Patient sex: M
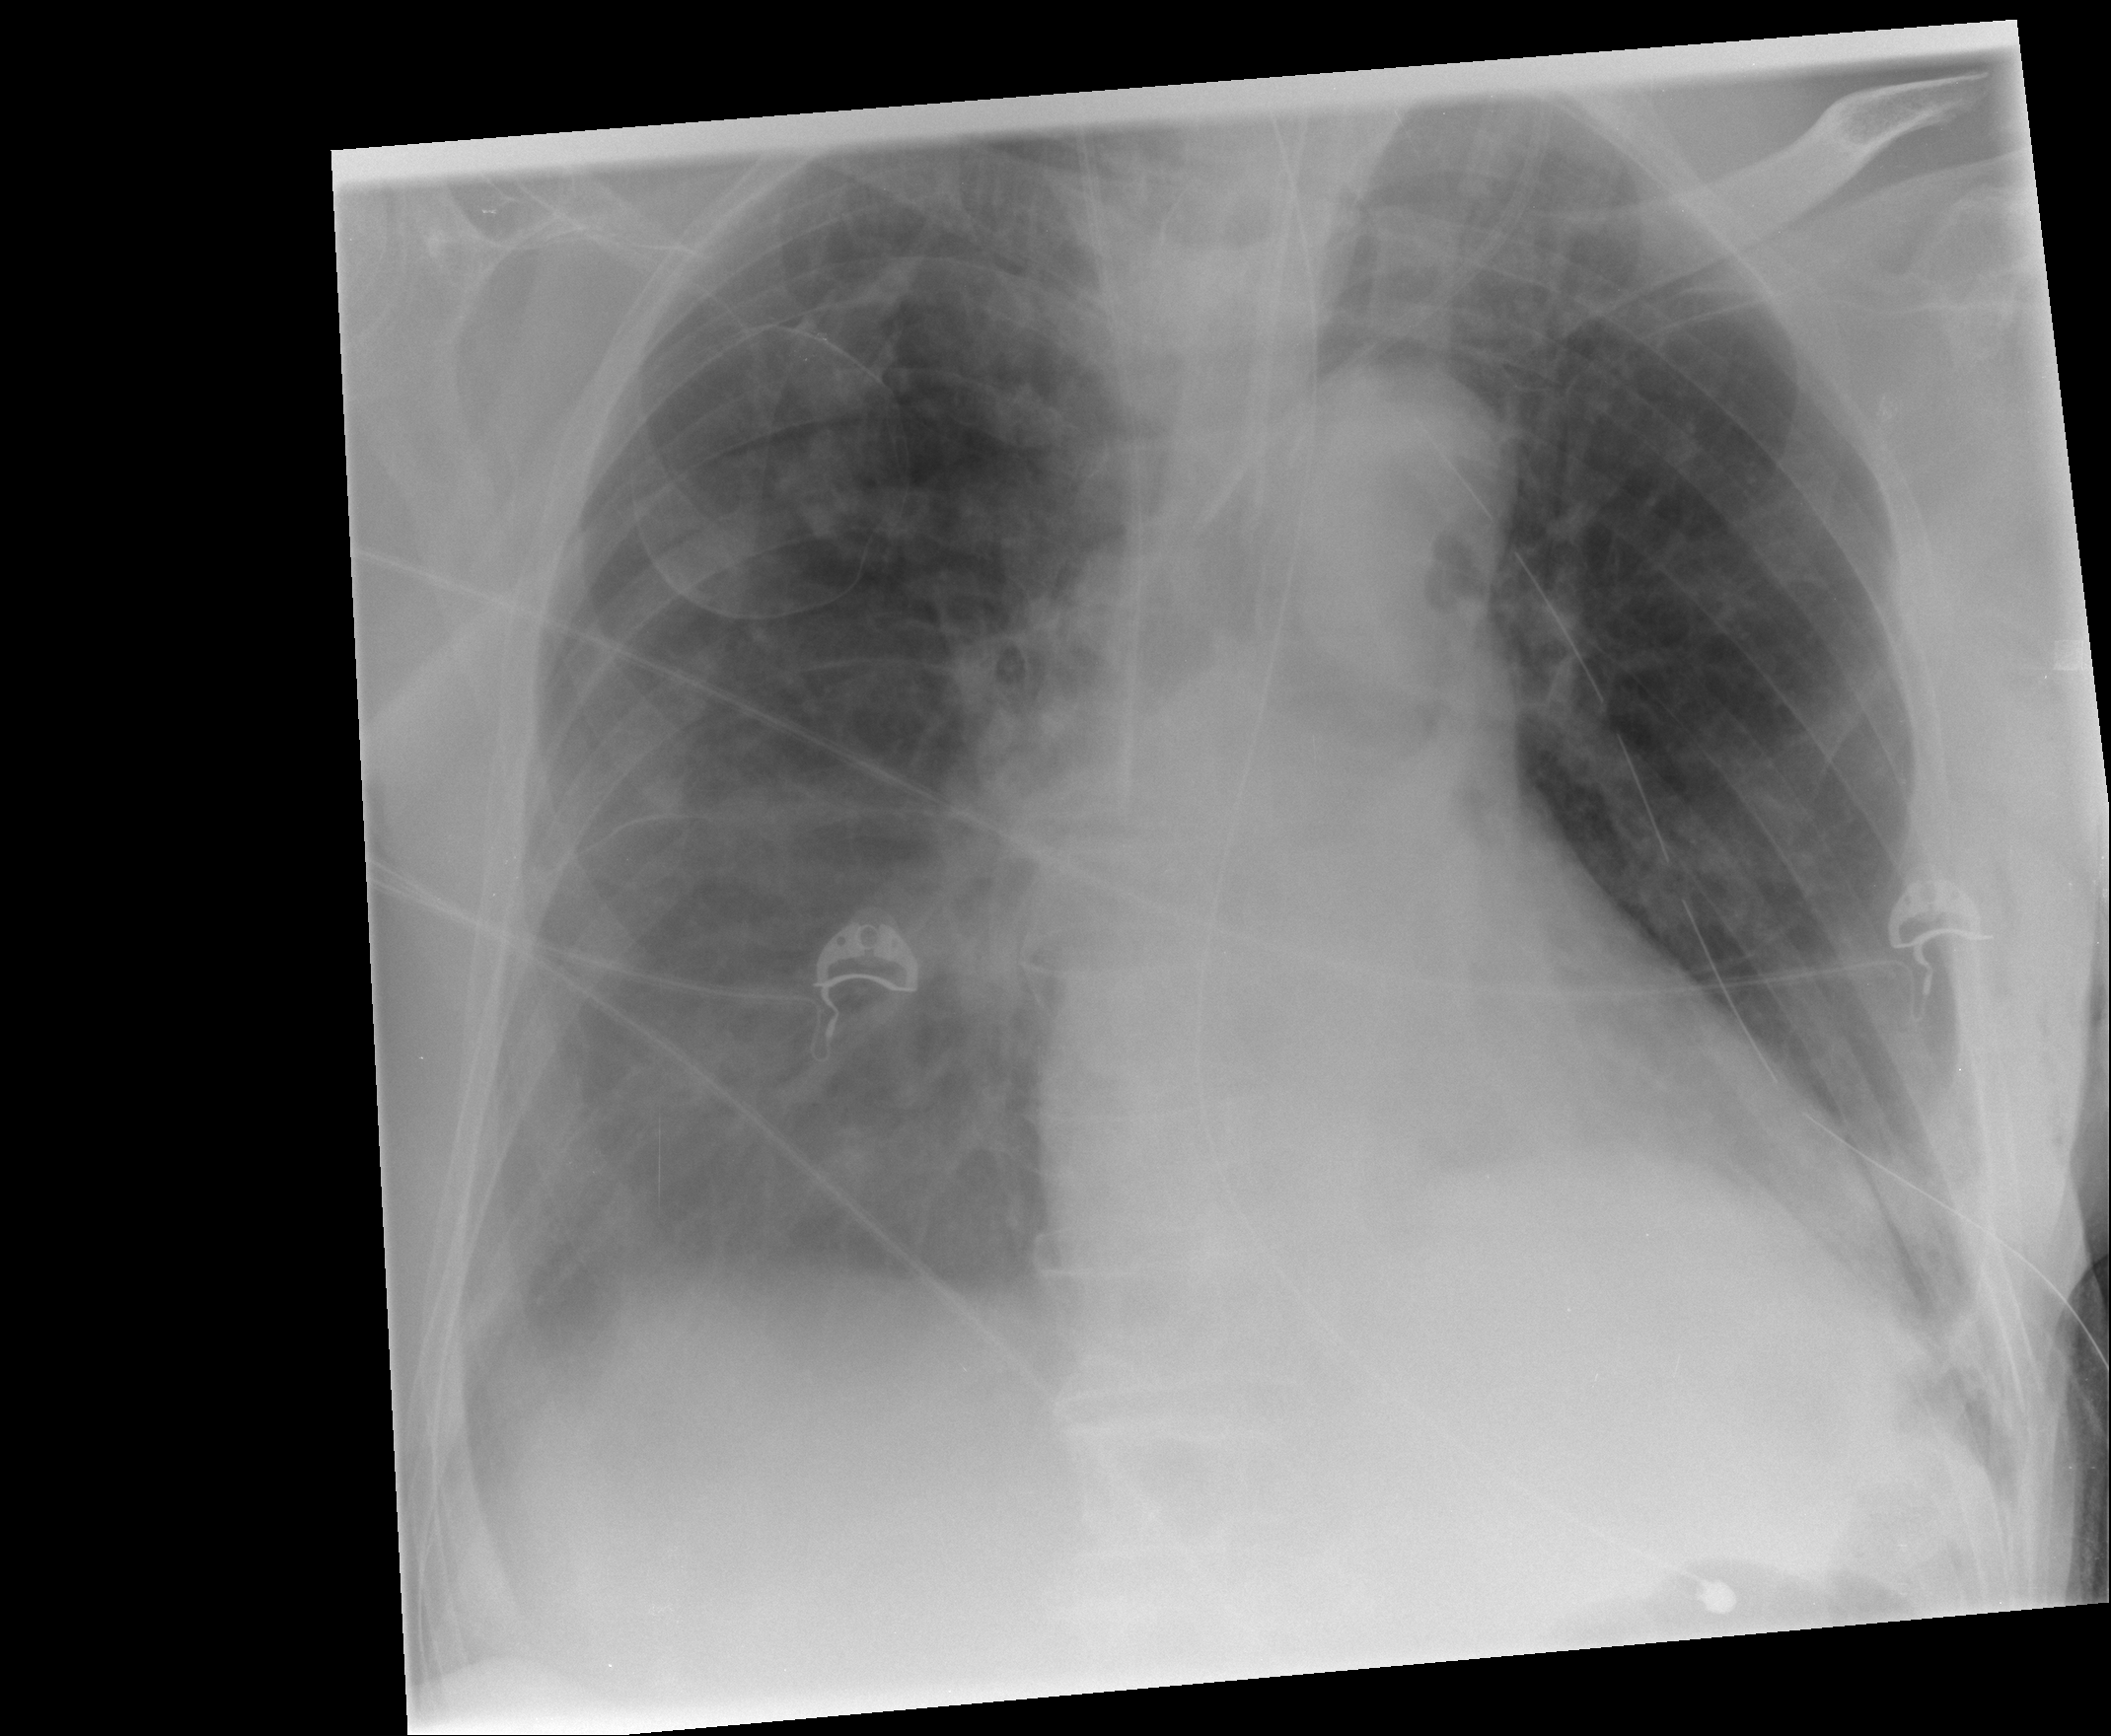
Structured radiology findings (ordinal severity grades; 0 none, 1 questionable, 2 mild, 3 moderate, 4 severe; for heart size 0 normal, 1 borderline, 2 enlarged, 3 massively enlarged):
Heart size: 0
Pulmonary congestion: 2
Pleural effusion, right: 1
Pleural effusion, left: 2
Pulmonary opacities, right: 0
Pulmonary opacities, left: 0
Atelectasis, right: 2
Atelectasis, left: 2